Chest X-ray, PA view. Patient: 46 years old, sex F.
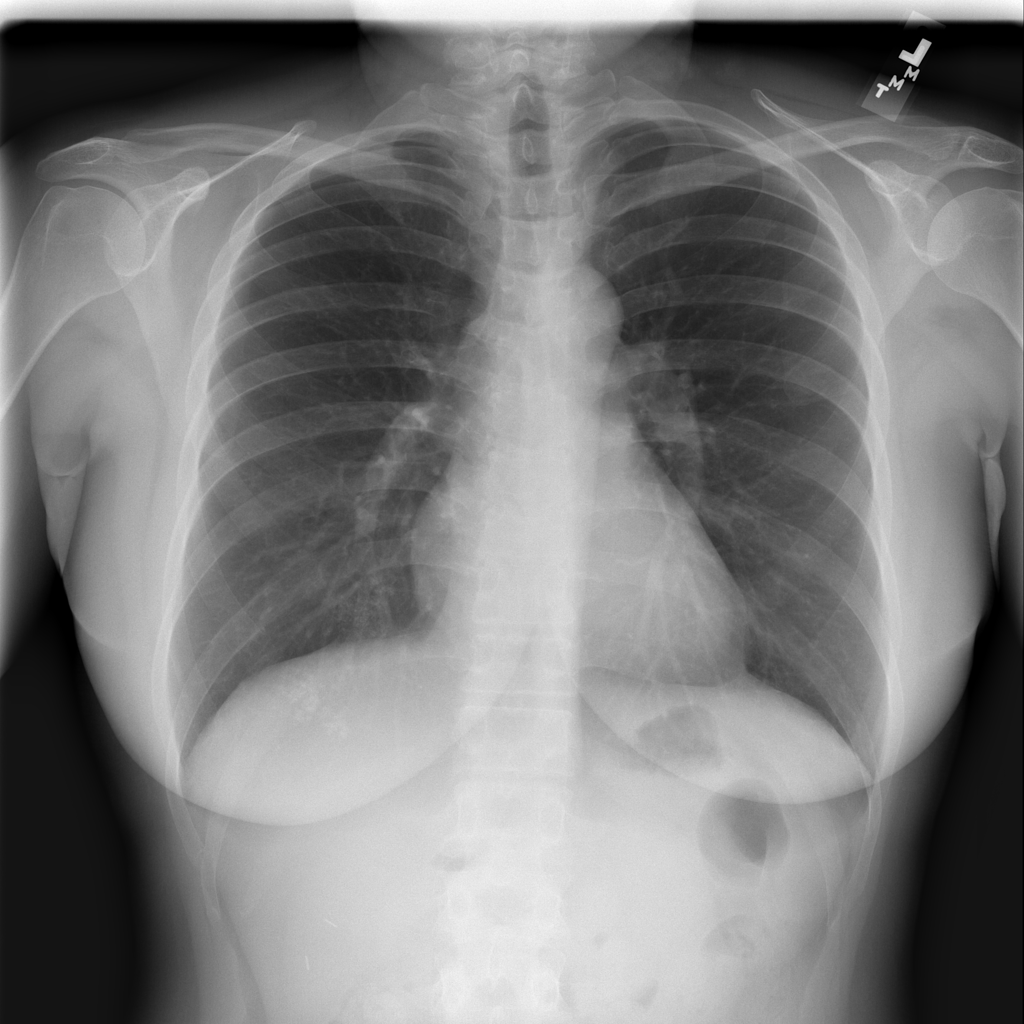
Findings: No Finding